Interaction volume radius: 5 \u00c5
Interaction volume height: 40 \u00c5
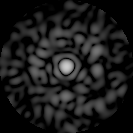
Disorder parameter: 0.8223